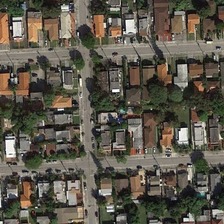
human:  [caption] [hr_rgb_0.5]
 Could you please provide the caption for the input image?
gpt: many buildings and many green trees are in a dense residential area .

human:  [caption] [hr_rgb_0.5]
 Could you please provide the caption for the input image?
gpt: many buildings and many green trees are in a dense residential area .

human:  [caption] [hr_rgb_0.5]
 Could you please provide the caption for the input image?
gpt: many buildings and many green trees are in a dense residential area .

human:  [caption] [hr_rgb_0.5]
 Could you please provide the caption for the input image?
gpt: many buildings and many green trees are in a dense residential area .

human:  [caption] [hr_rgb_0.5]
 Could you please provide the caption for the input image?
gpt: many buildings and many green trees are in a dense residential area .